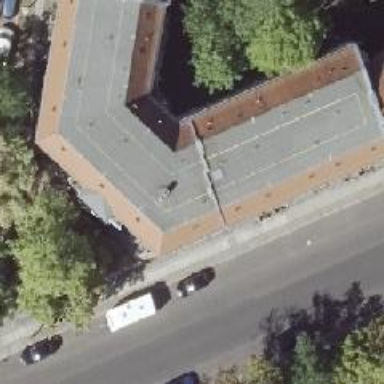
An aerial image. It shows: Kindergarten.